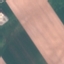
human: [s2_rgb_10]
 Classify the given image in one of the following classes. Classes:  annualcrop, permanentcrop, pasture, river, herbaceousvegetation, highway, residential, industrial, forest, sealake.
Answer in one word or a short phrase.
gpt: AnnualCrop